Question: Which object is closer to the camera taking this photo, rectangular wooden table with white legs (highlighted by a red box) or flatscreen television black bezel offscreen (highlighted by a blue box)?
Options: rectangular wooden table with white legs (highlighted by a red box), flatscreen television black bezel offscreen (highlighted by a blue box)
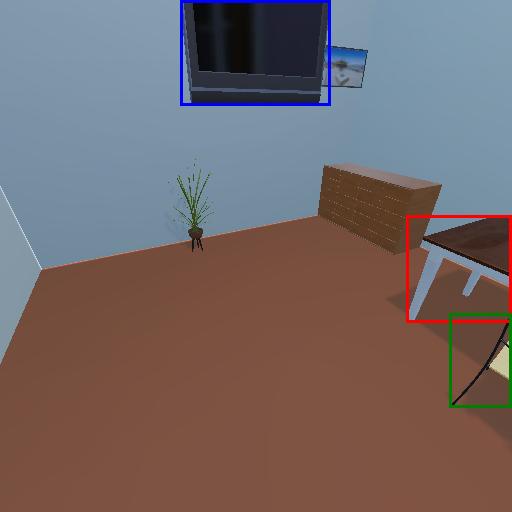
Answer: rectangular wooden table with white legs (highlighted by a red box)